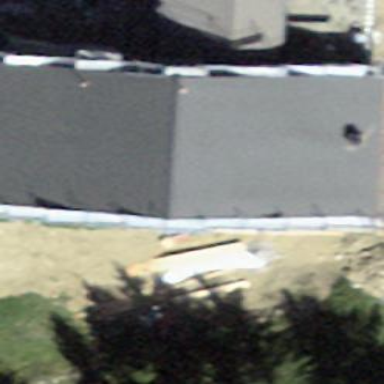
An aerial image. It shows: Part of building.